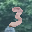
Label: 3